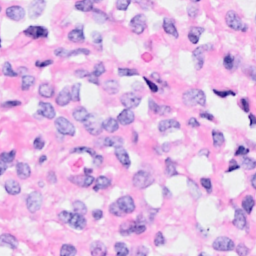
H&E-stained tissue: Breast